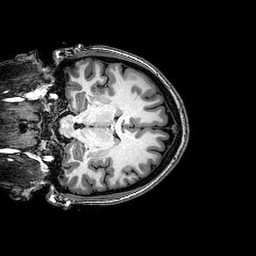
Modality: T1w
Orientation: coronal
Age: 24
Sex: female
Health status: healthy
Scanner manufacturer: philips
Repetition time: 0.008229 s
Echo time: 0.00378 s